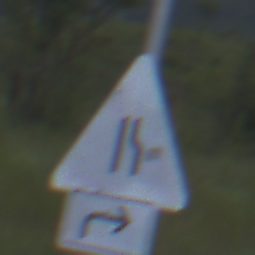
Verkehrszeichen: EinseitigVerengteFahrbahnRechts
Zusatzzeichen unten: RichtungsangabeDurchPfeile5
Umgebung: Outdoor, Nature
Tageszeit: SunriseSunset
Wetter: PartlyCloudy
Licht: Natural
Jahreszeit: NotSpecified
Kontrast: LowContrast